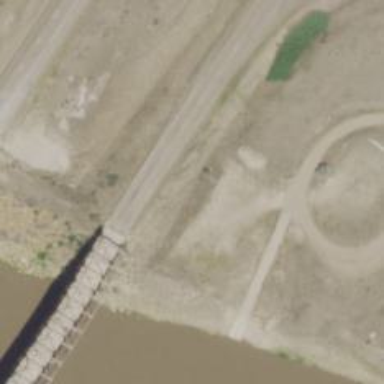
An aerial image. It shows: Viaduct bridge on tertiary road.